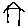
Label: house